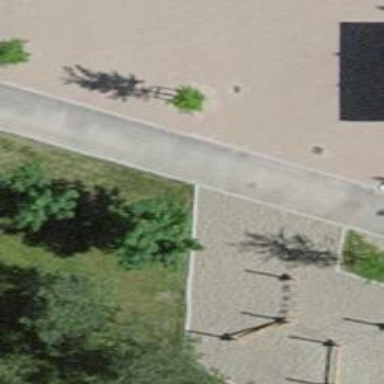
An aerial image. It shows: Playground area for leisure land.